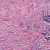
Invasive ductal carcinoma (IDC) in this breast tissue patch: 1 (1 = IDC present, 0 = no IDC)